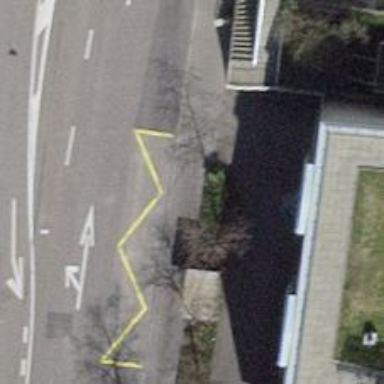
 serving as platform for public transportation."